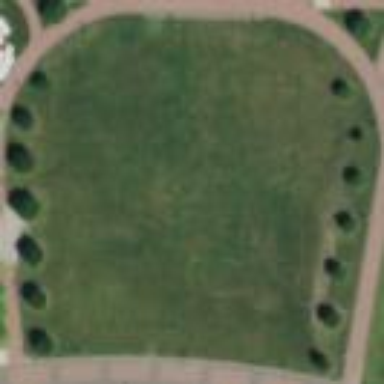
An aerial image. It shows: Recreation ground.